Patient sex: F
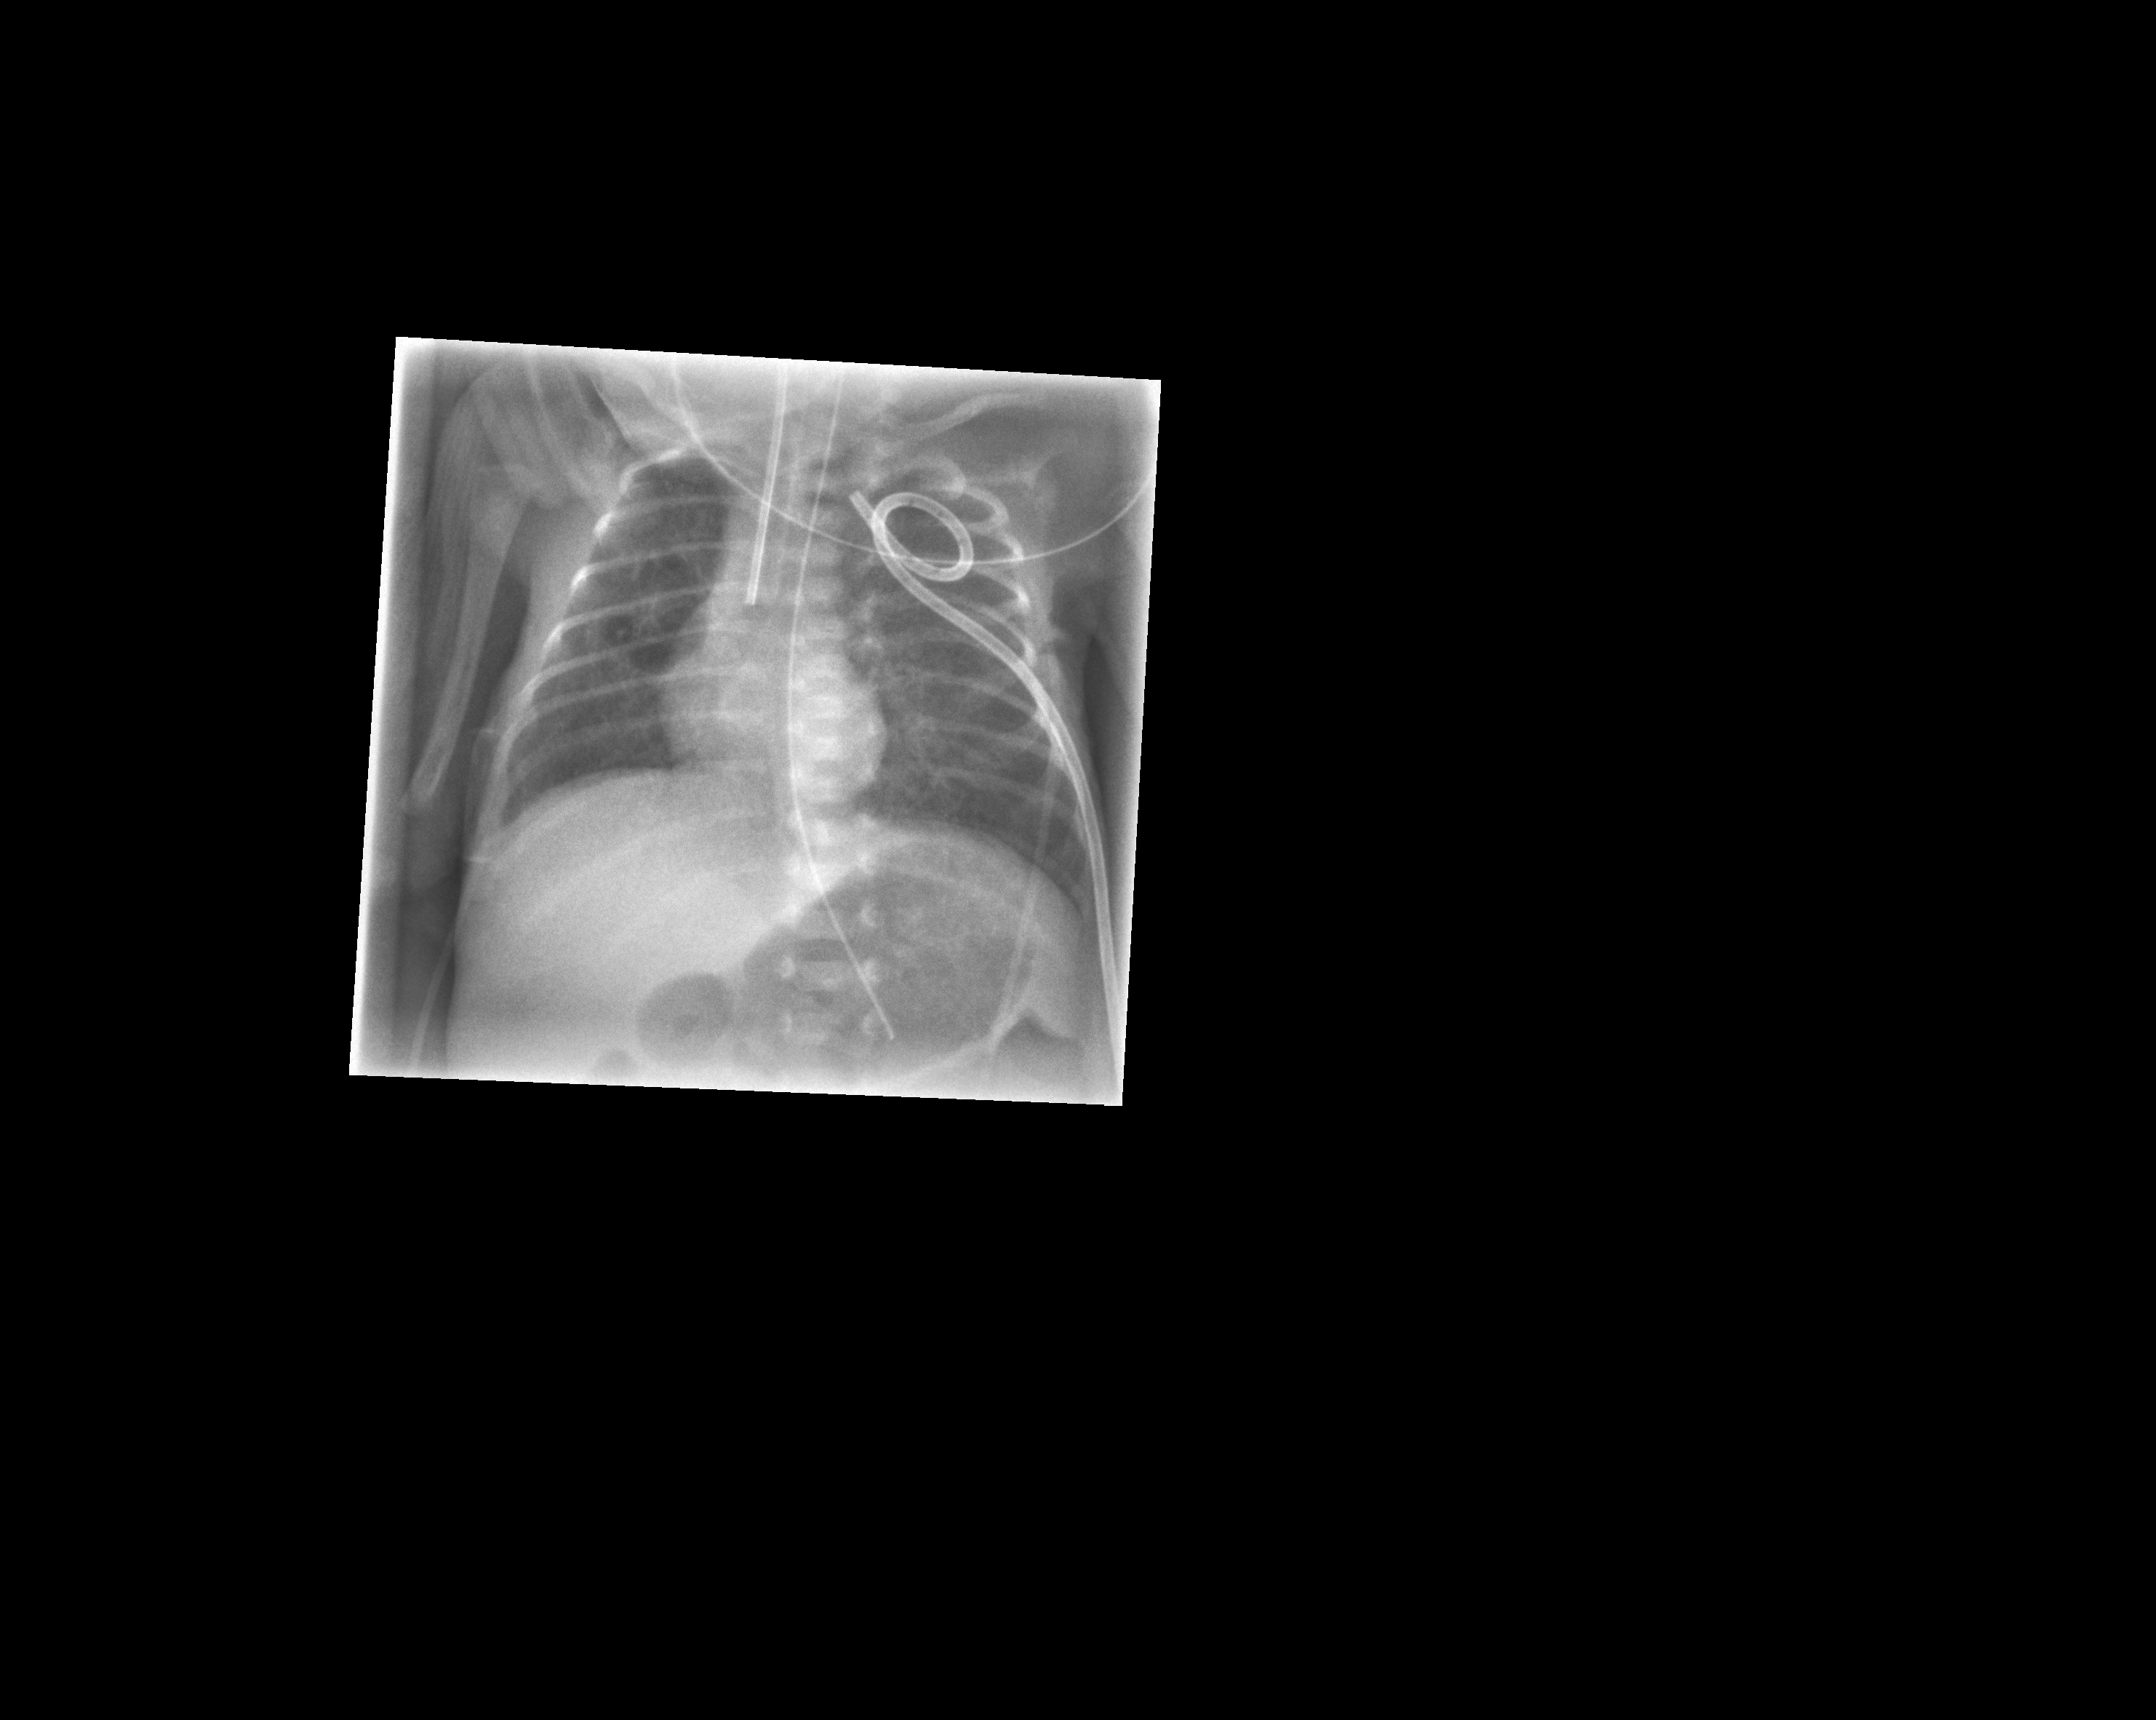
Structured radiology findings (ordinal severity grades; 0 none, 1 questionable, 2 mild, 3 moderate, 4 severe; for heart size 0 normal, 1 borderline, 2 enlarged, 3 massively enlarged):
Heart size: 0
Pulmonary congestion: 0
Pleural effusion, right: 0
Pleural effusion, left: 0
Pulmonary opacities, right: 2
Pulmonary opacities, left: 2
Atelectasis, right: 0
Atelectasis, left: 0